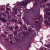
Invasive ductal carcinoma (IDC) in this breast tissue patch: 0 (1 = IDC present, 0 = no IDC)